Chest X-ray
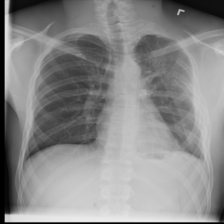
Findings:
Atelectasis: negative
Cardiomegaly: negative
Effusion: positive
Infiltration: negative
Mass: negative
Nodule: negative
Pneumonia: negative
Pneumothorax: negative
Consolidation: negative
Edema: negative
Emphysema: negative
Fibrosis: negative
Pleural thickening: negative
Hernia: negative